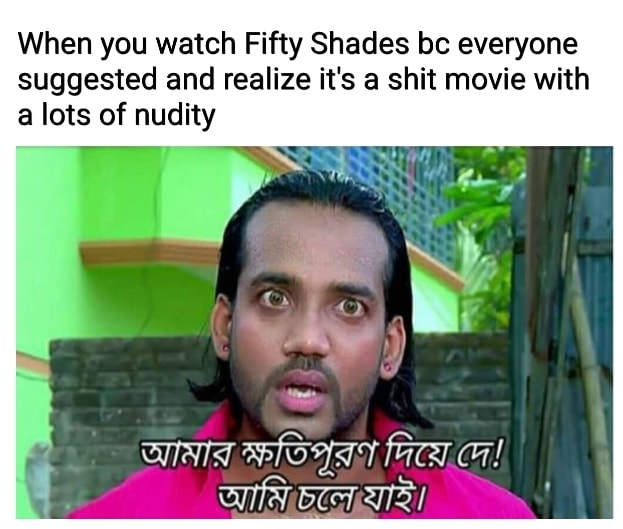
Caption: When you watch Fifty Shades bc everyone suggested and realize it's a shit movie with a lots of nudity  আমার ক্ষতিপূরণ দিয়ে দে !    আমি চলে যাই ।
Label: non-hate